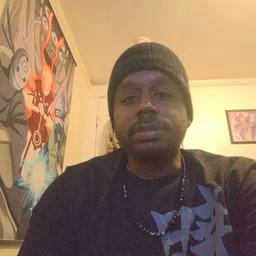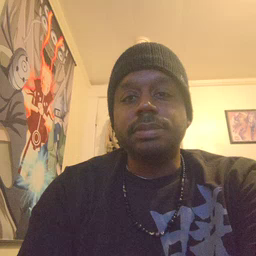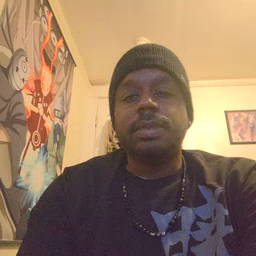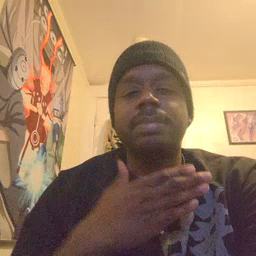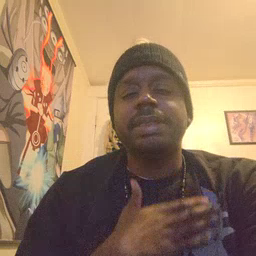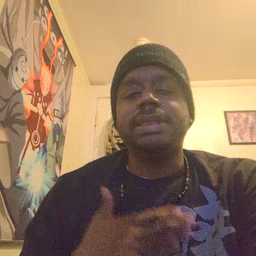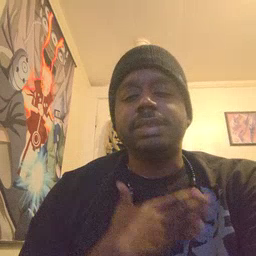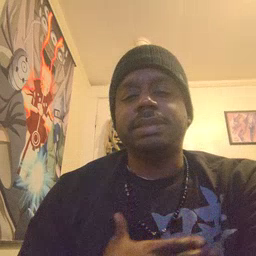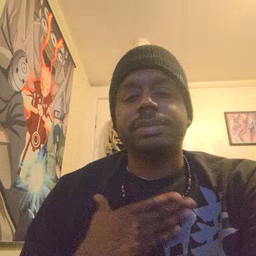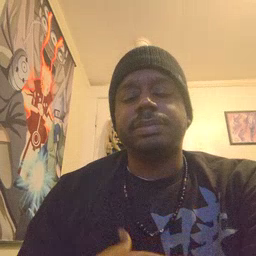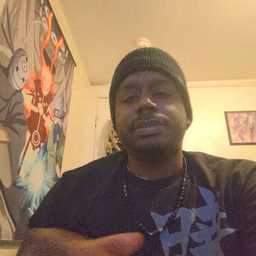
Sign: please